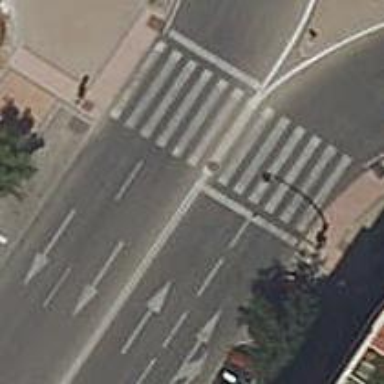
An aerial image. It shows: Road with traffic signals and zebra crossing with traffic signals.